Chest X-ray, AP view. Patient: 20 years old, sex M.
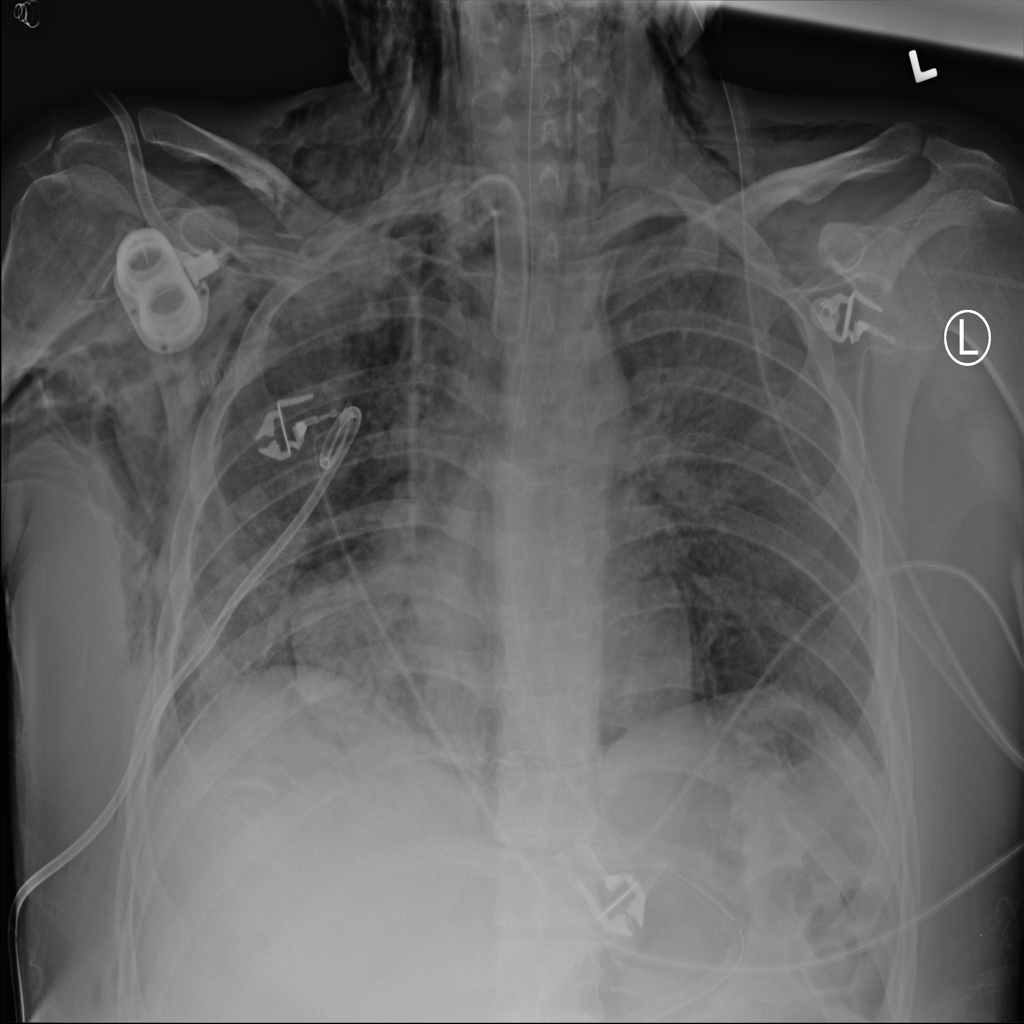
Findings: No Finding